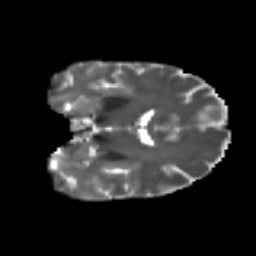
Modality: T2w
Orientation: coronal
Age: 51
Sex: female
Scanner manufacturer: ge
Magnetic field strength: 3 T
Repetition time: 7.8 s
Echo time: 0.0606 s